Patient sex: M
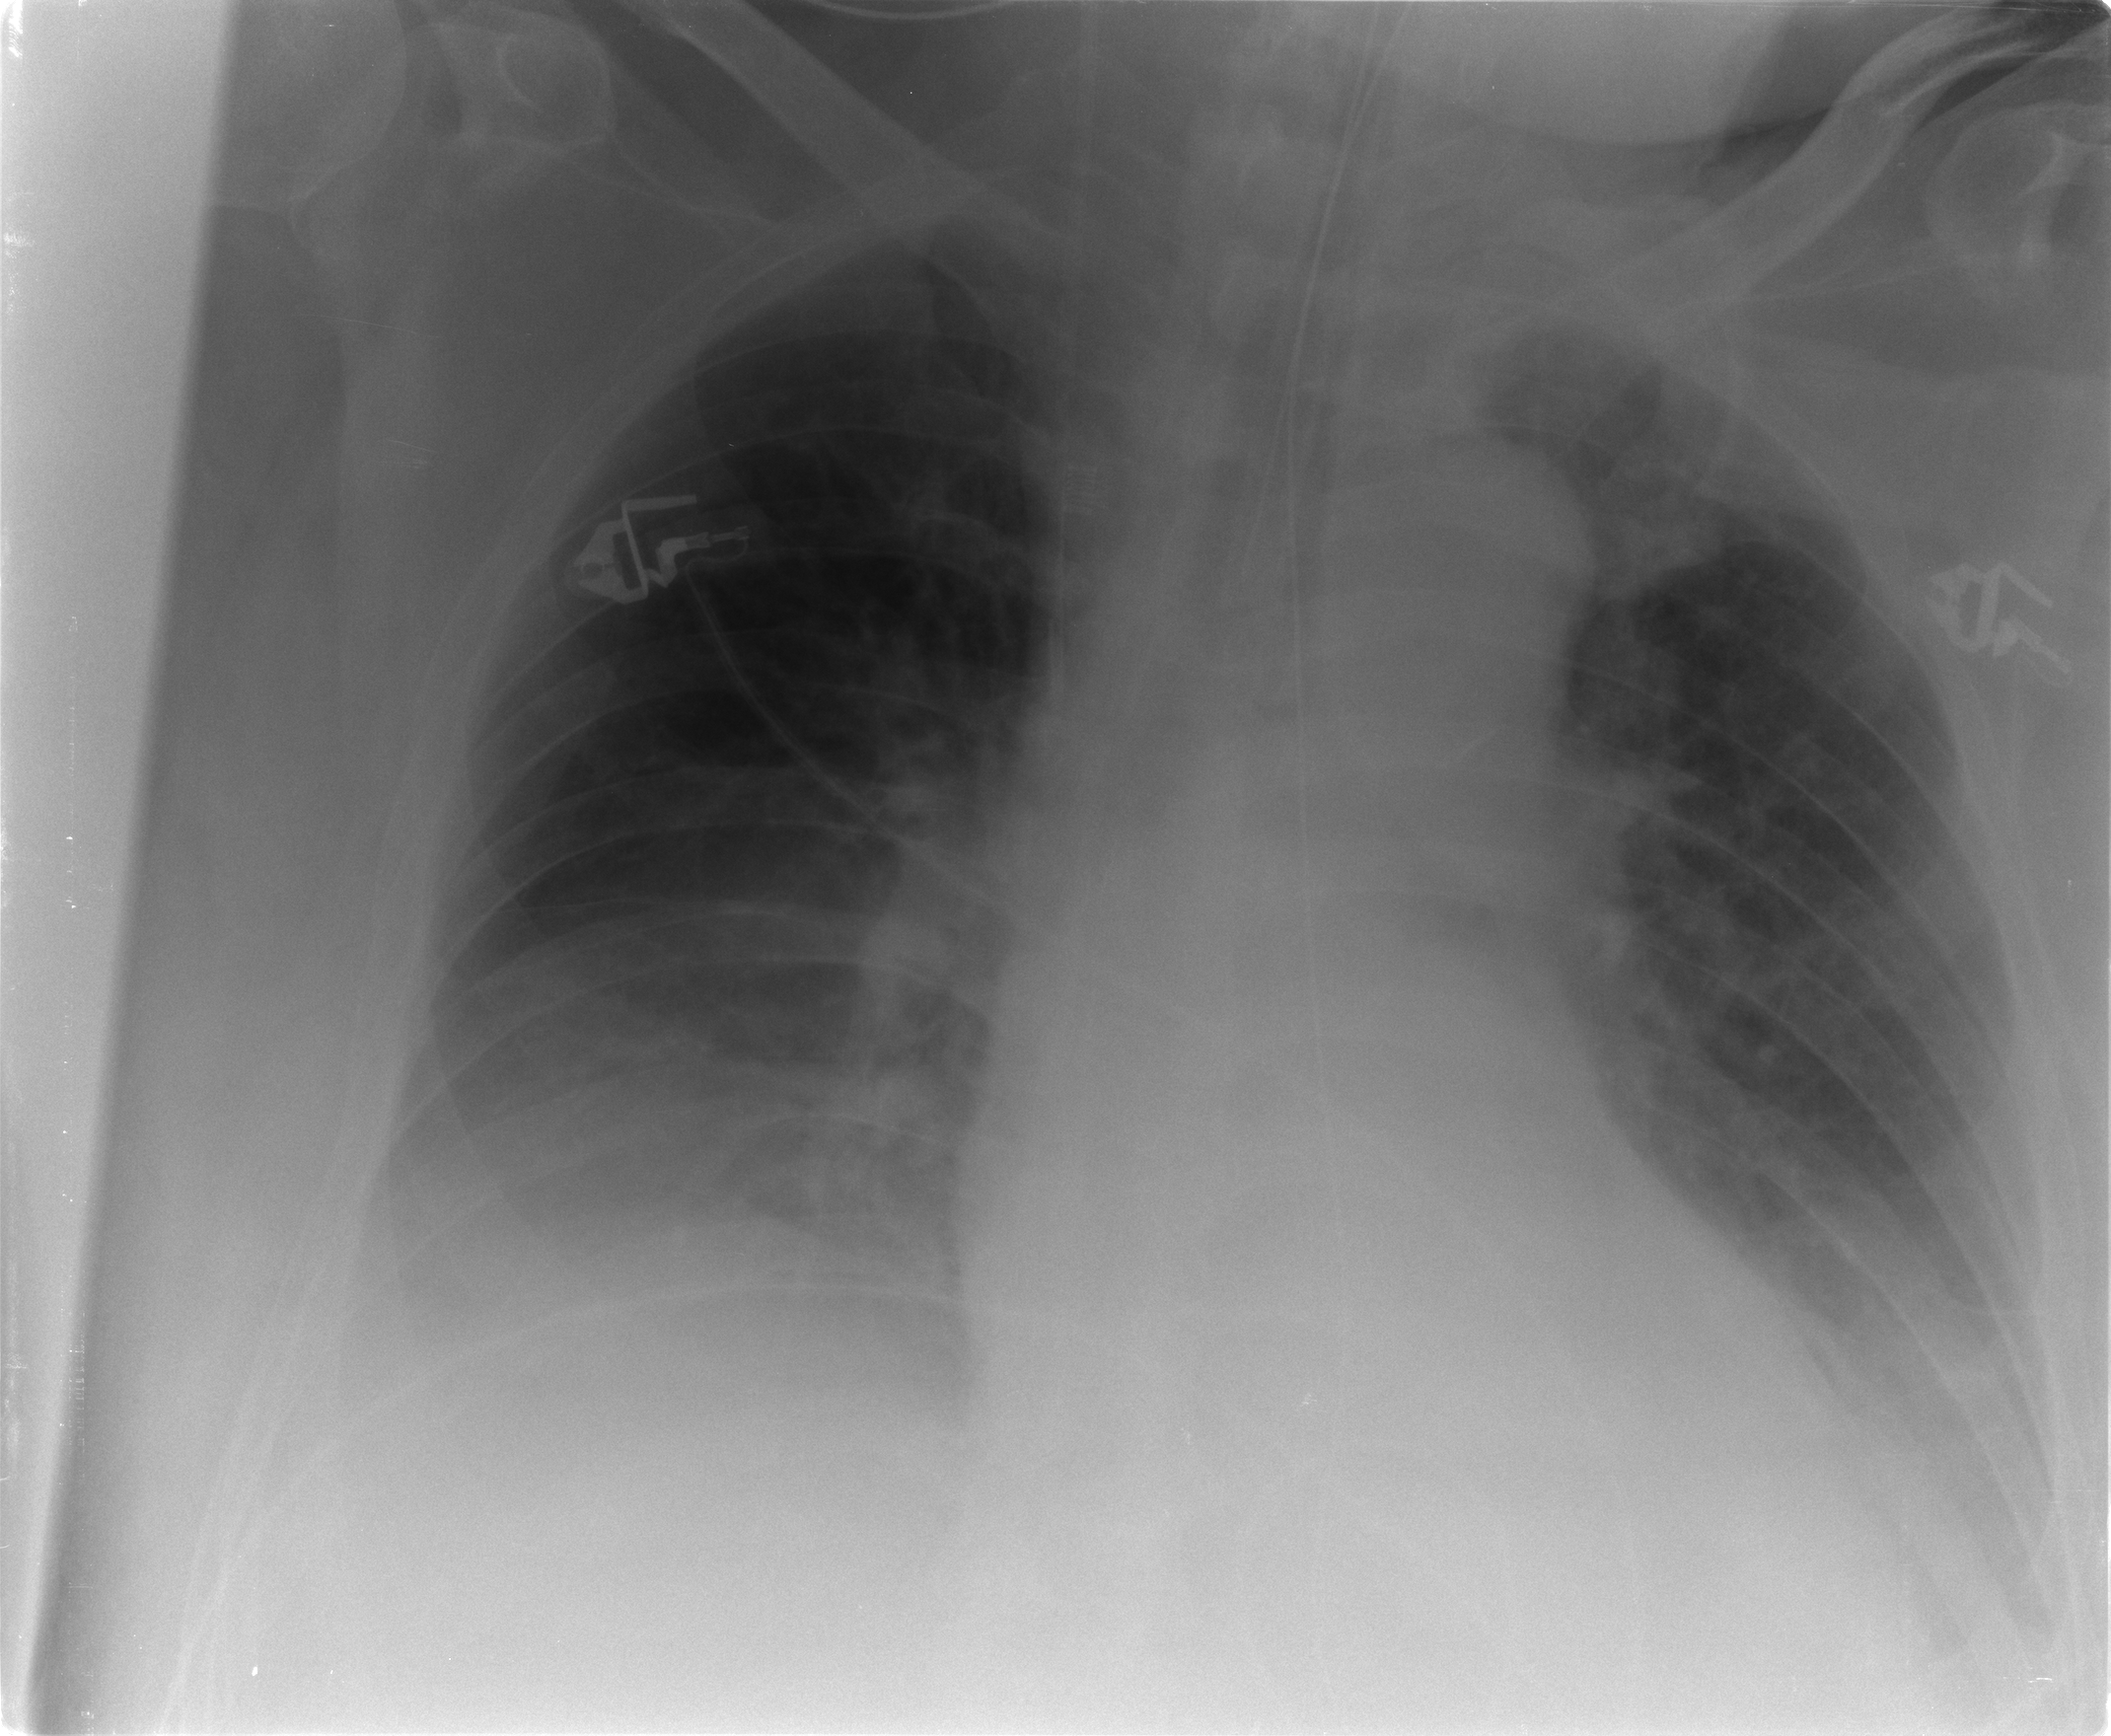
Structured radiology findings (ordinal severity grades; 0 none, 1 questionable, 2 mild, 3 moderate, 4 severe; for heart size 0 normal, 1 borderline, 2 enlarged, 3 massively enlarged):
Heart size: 1
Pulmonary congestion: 0
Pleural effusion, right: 3
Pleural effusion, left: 3
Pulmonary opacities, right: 0
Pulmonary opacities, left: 0
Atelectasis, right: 2
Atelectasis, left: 2